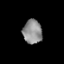
Tissue: lung
Cell type: Epithelial cells
Senescence score: 0.2114
Nuclear area (px): 450
Mean DAPI intensity: 141.813